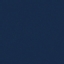
Label: SeaLake